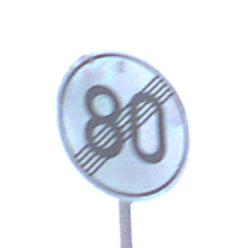
Verkehrszeichen: EndeGeschwindigkeit80
Umgebung: Outdoor, Nature
Tageszeit: SunriseSunset
Wetter: Clear
Licht: Natural
Jahreszeit: NotSpecified
Kontrast: LowContrast